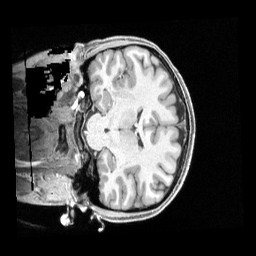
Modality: T1w
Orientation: coronal
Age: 21
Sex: female
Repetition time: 2.4 s
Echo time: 0.00222 s